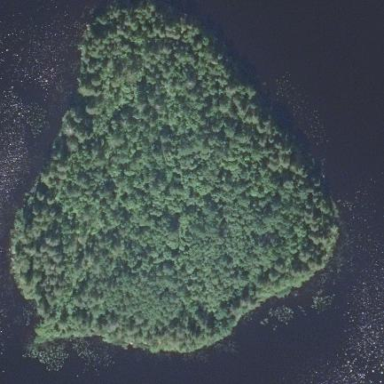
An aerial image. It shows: Islet.